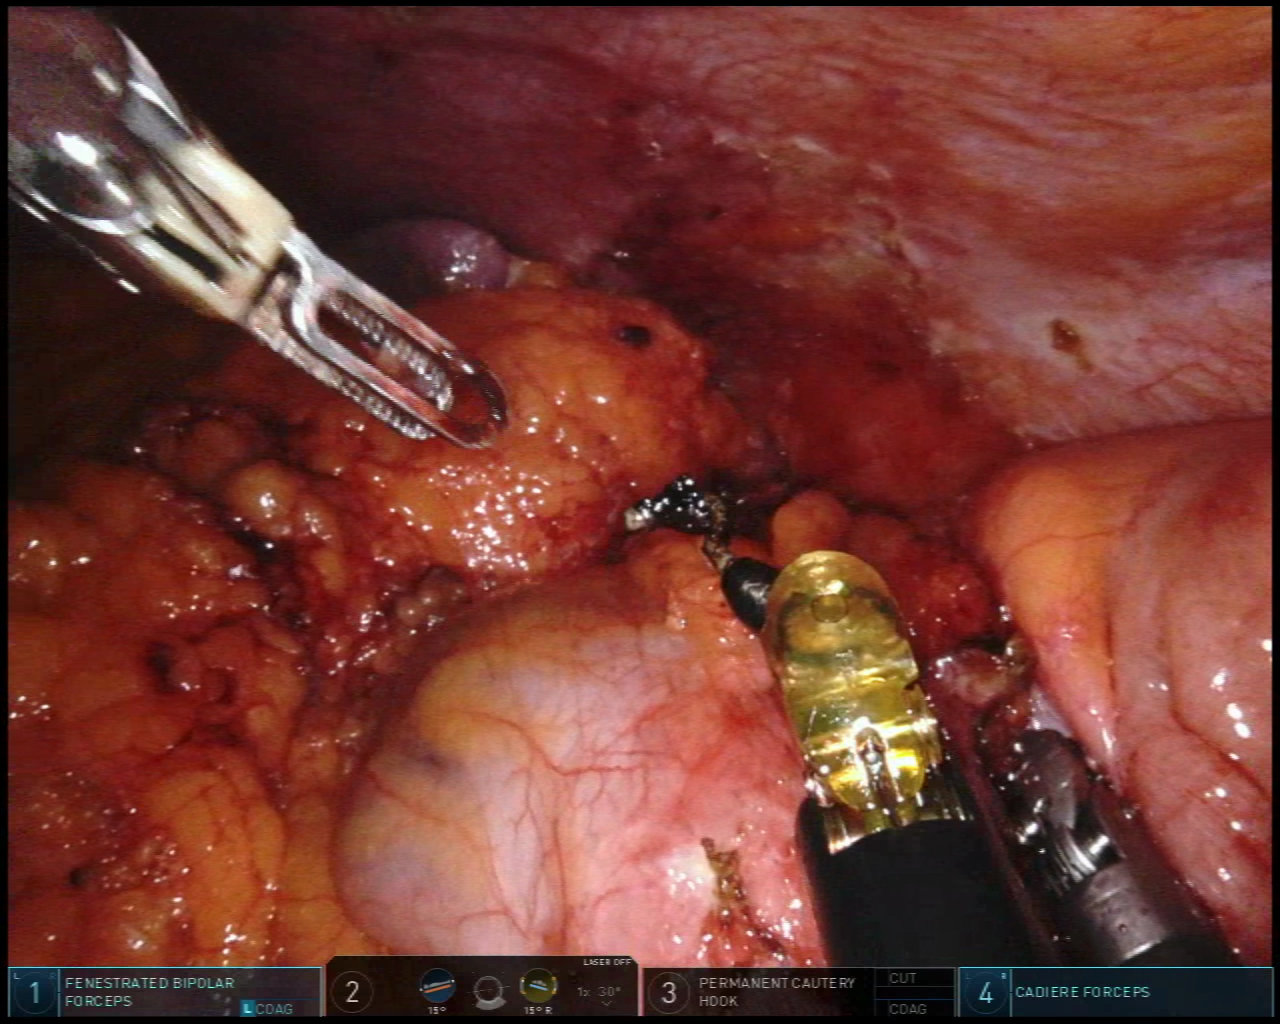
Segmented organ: spleen
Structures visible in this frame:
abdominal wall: yes
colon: yes
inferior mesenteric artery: no
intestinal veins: no
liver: no
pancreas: no
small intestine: no
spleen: yes
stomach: no
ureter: no
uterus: no
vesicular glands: no